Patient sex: F
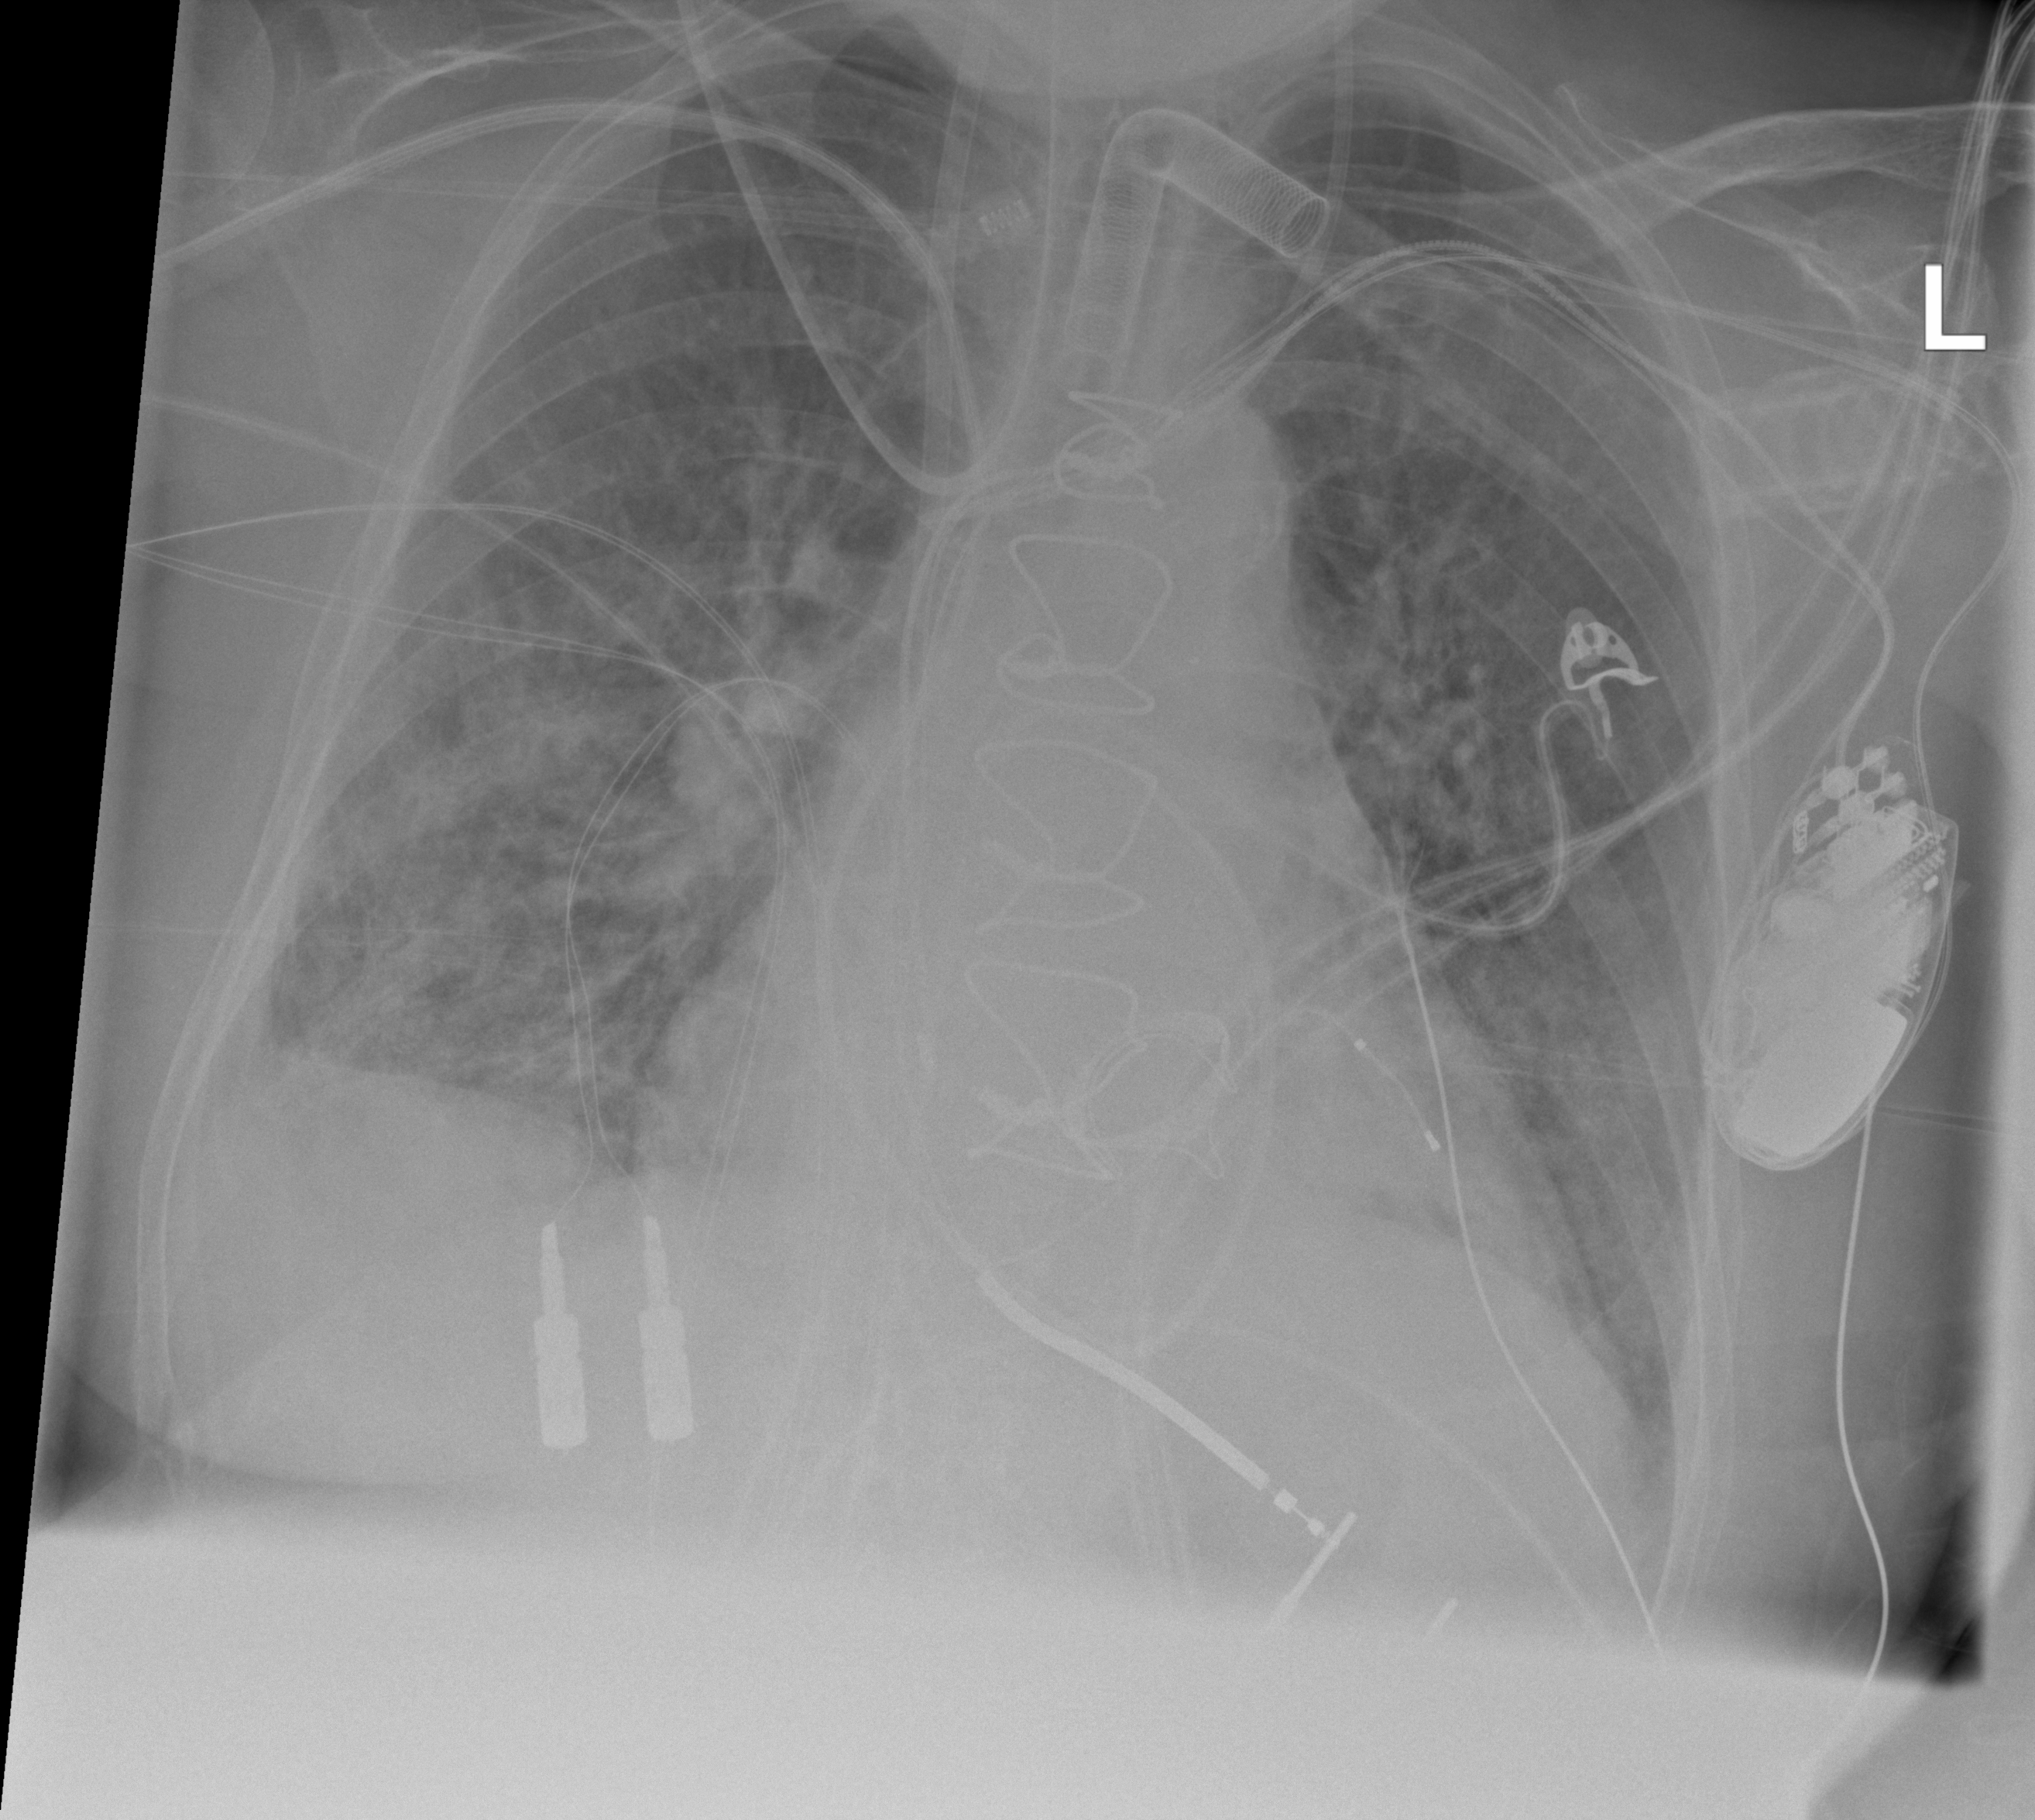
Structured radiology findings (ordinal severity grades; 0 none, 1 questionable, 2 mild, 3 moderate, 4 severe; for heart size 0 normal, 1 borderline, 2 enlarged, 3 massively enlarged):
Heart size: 2
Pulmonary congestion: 2
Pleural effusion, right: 2
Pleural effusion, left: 0
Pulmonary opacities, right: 3
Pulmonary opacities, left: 2
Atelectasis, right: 2
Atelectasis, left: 0